Field crop: maize
Growth stage: 2
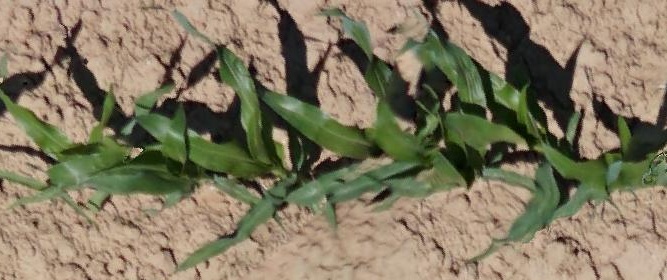
Species: maize